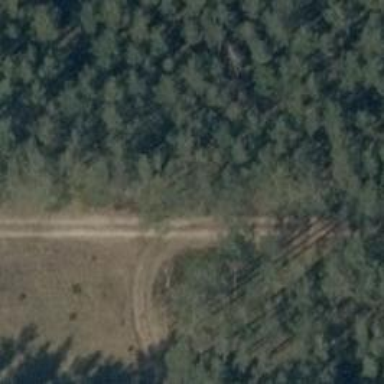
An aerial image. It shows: Track road with grade4 tracktype.